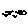
Label: bird